Question: I need to boorstrap 'full width navbar' in '940px' container and after 'header' like this pic. How to ?

Code in <URL>
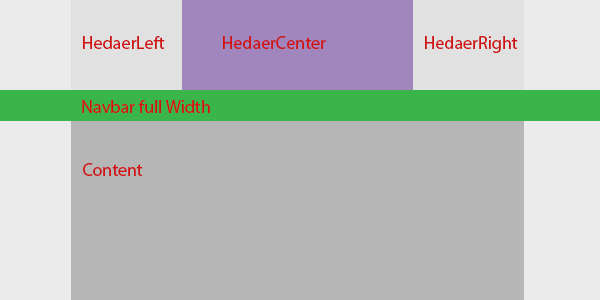
Answer: This is how you would do it in a "bootstrappy" way...
'''
/* put the stuff you want NOT to span 100% in a container */
<div class="container">
/* wrap the grouping in a row */
<div class="row">
/* left center and right classes are unneeded.*/
/* Just used to show color in the fiddle */
<div class="span3 left">Header Left</div>
<div class="span6 center">Header Center</div>
<div class="span3 right">Header Right</div>
</div>
</div>
/* navbar outside the container will span 100% */
<div class="navbar">
<div class="container">
<div class="navbar-inner">
<div class="span12">
<a class="brand" href="#">Title</a>
<ul class="nav">
<li class="active"><a href="#">Home</a></li>
<li><a href="#">Link</a></li>
<li><a href="#">Link</a></li>
</ul>
</div>
</div>
</div>
</div>
/* back into a container so it doesn't span the full width */
<div class="container">
<div class="row">
<div class="span12 content">Content</div>
</div>
</div>
'''
<URL>
EDIT: Updated to reflect requirements of navlinks inside container.